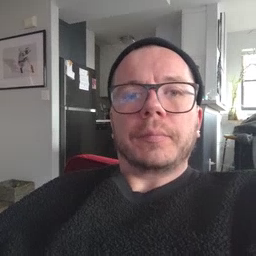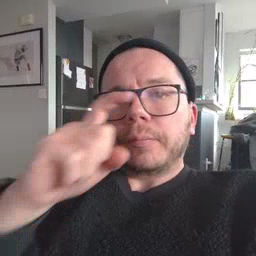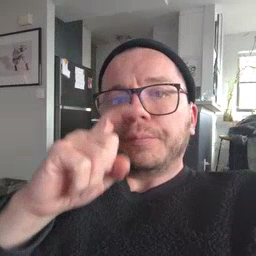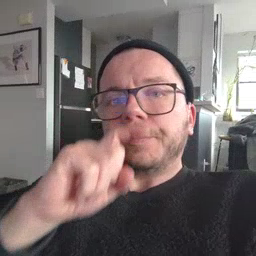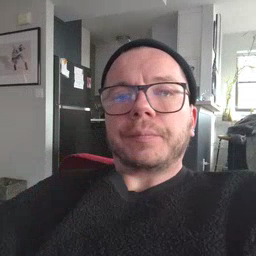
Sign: doll